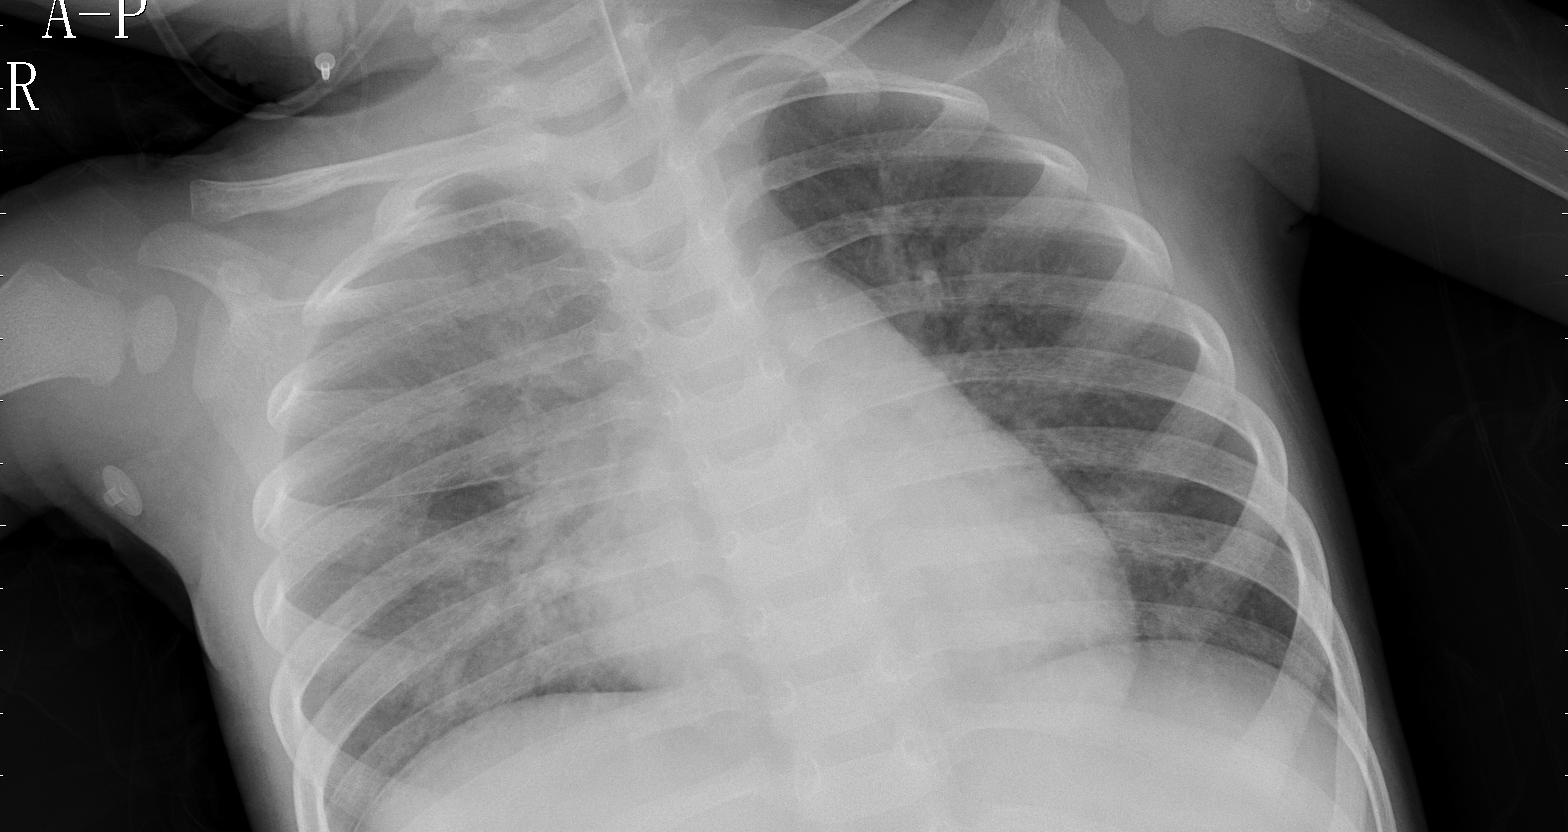
Diagnosis: PNEUMONIA